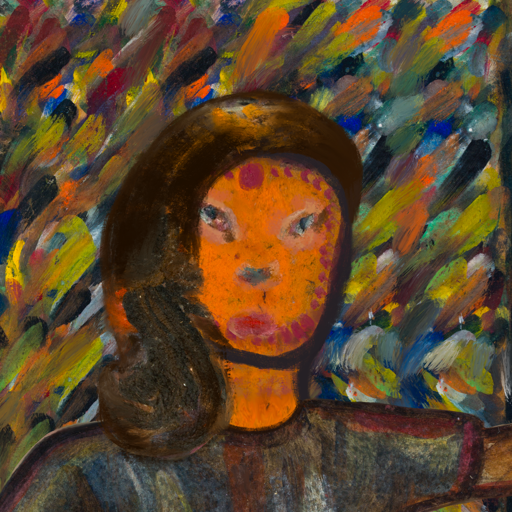
Background: An_Impression, Head And Neck Front: Doll, Face Front: Boggyland, Bust: Mosgoul, Hair Front: Gypsy_Queen, Head Accessory: Blank, Second Necklace: Blank, Necklace: Blank, Baby: Blank